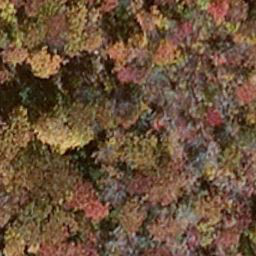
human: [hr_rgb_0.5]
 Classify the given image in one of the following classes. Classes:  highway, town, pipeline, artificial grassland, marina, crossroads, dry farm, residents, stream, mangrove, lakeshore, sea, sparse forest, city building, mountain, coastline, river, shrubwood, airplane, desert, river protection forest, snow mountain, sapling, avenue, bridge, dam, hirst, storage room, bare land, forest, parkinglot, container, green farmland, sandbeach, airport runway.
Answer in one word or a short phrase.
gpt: mangrove